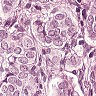
Metastatic tissue present: yes